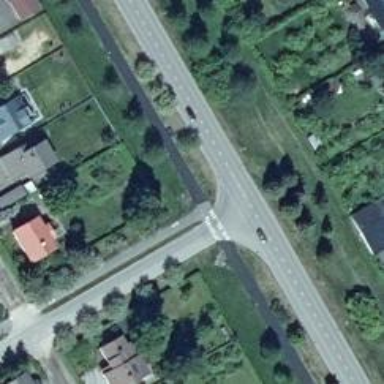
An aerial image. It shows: Road with "give way" sign.